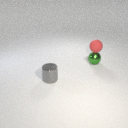
small red rubber sphere above small green metal sphere